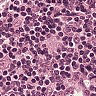
Metastatic tissue present: no